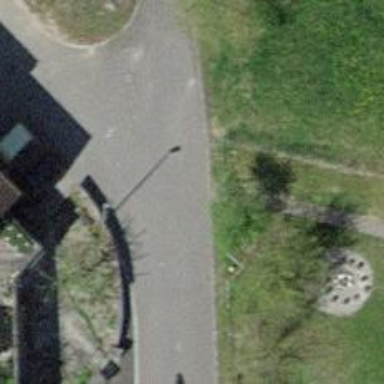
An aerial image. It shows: Gate.